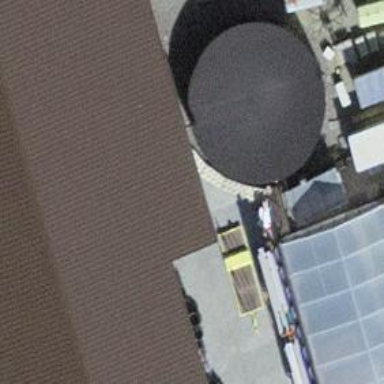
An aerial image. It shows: Silo building.